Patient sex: M
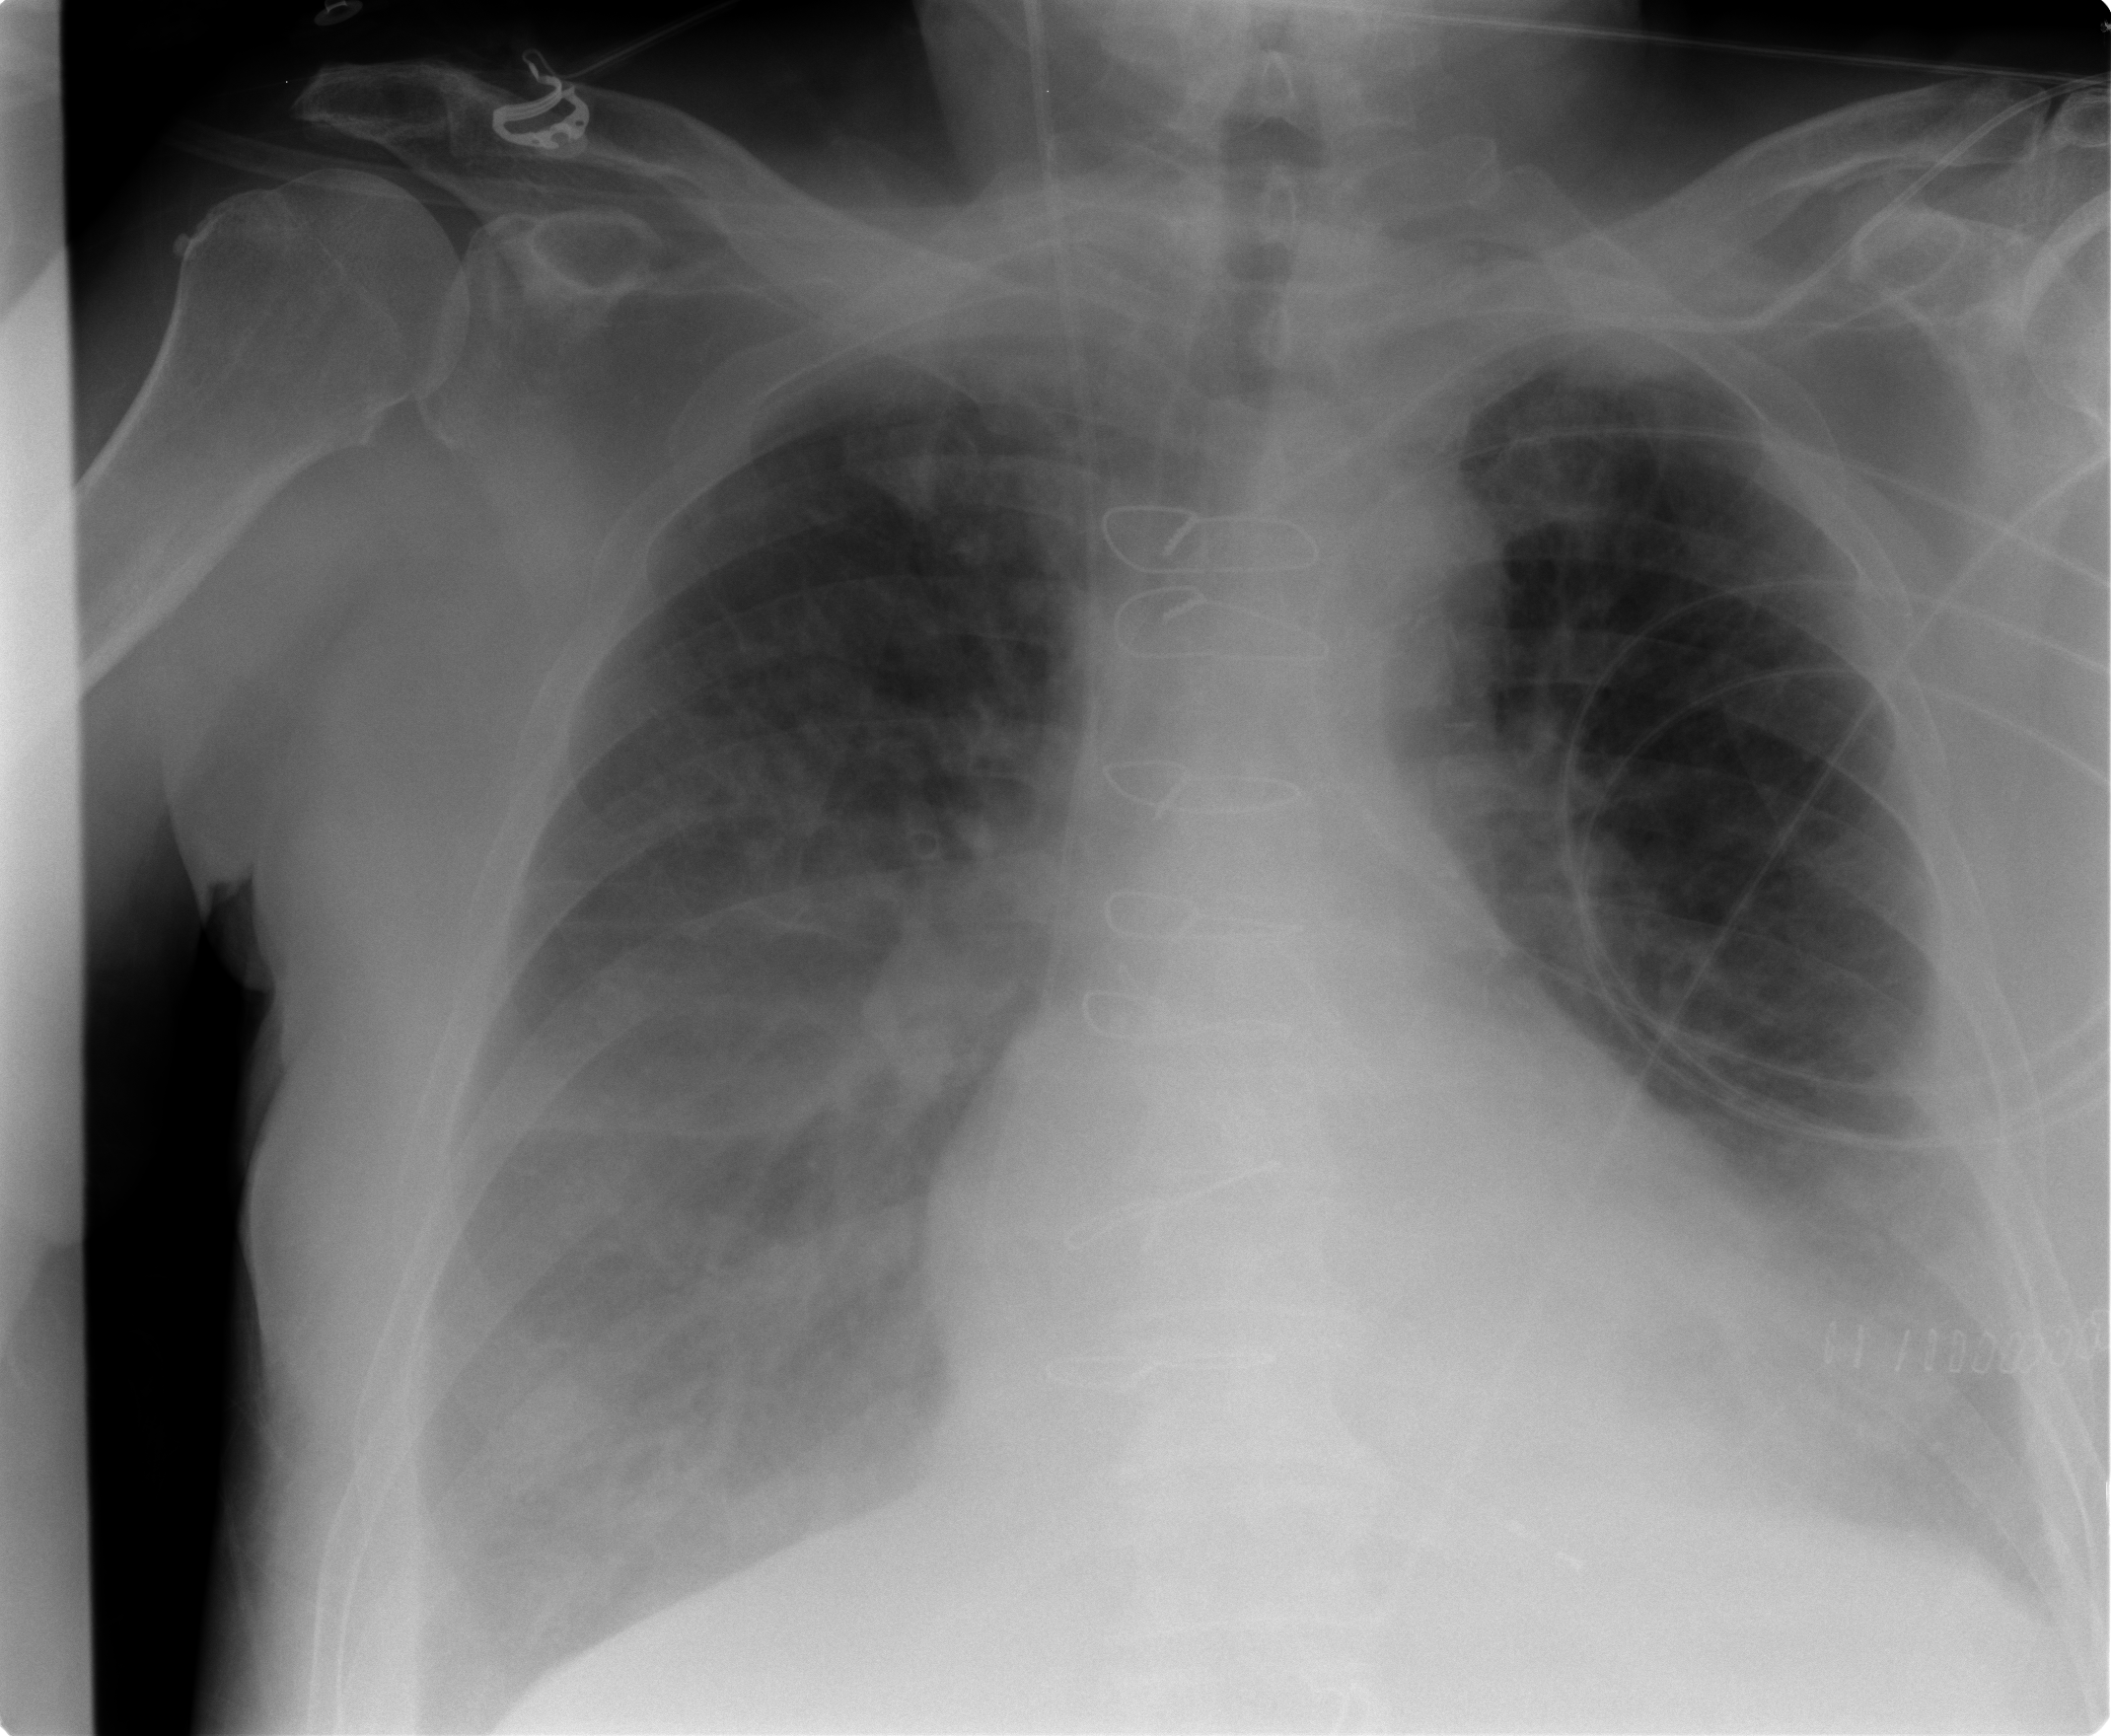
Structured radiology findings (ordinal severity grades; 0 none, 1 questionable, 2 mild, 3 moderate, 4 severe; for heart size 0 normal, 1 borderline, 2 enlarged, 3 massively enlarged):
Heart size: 0
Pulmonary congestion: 2
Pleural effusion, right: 2
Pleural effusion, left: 2
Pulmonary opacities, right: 2
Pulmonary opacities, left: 0
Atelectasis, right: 2
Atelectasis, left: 2